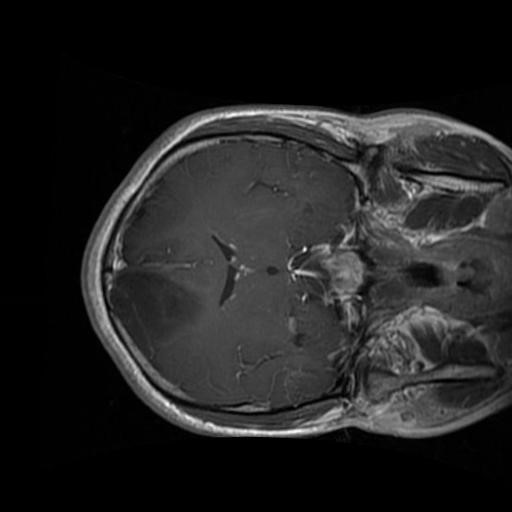
Label: brain_glioma